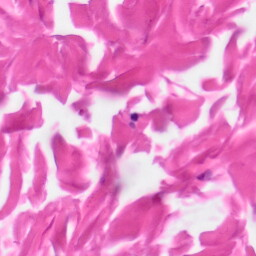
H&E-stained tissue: Skin